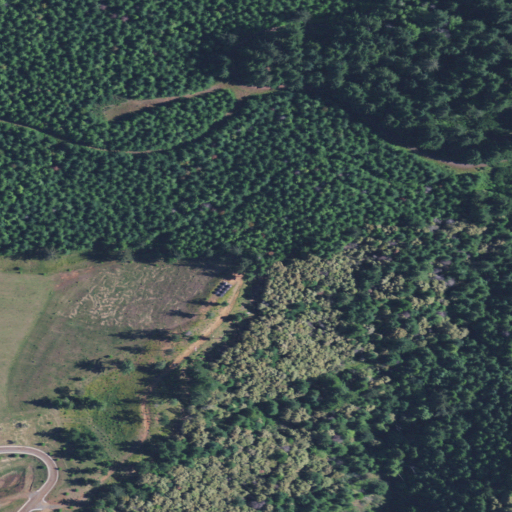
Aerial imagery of mountain in Oregon named Thomas Hill containing evergreen forest, mixed forest, shrub, open development, and deciduous forest